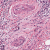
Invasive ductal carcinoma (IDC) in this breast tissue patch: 0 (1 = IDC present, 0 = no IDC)